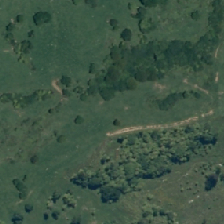
Land cover: grose_broom